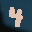
Label: 4